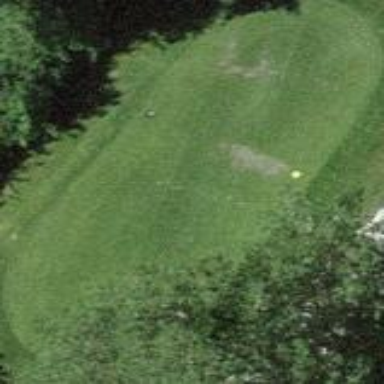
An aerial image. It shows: Golf tee on grassy land.